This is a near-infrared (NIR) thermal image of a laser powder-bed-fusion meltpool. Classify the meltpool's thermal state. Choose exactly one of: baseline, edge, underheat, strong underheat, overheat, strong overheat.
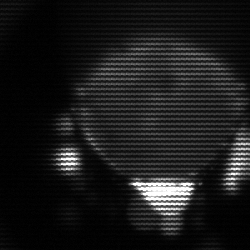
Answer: edge